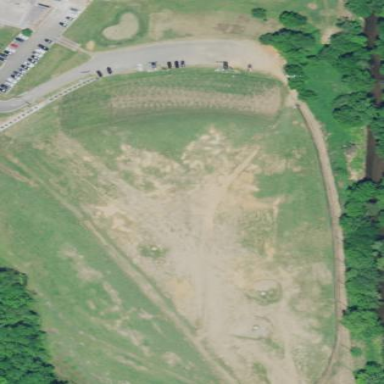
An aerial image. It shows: Grassy area designated for driving range golf.